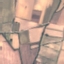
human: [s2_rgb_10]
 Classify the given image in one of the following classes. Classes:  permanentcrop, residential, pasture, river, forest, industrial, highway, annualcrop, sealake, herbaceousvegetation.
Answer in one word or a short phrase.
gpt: PermanentCrop